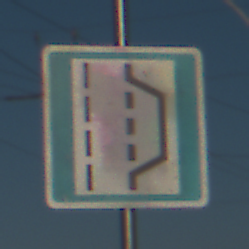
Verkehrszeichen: NothalteUndPannenbucht
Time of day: MorningAfternoon
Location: Outdoor (Urban)
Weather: Clear
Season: NotSpecified
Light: Natural